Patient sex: M
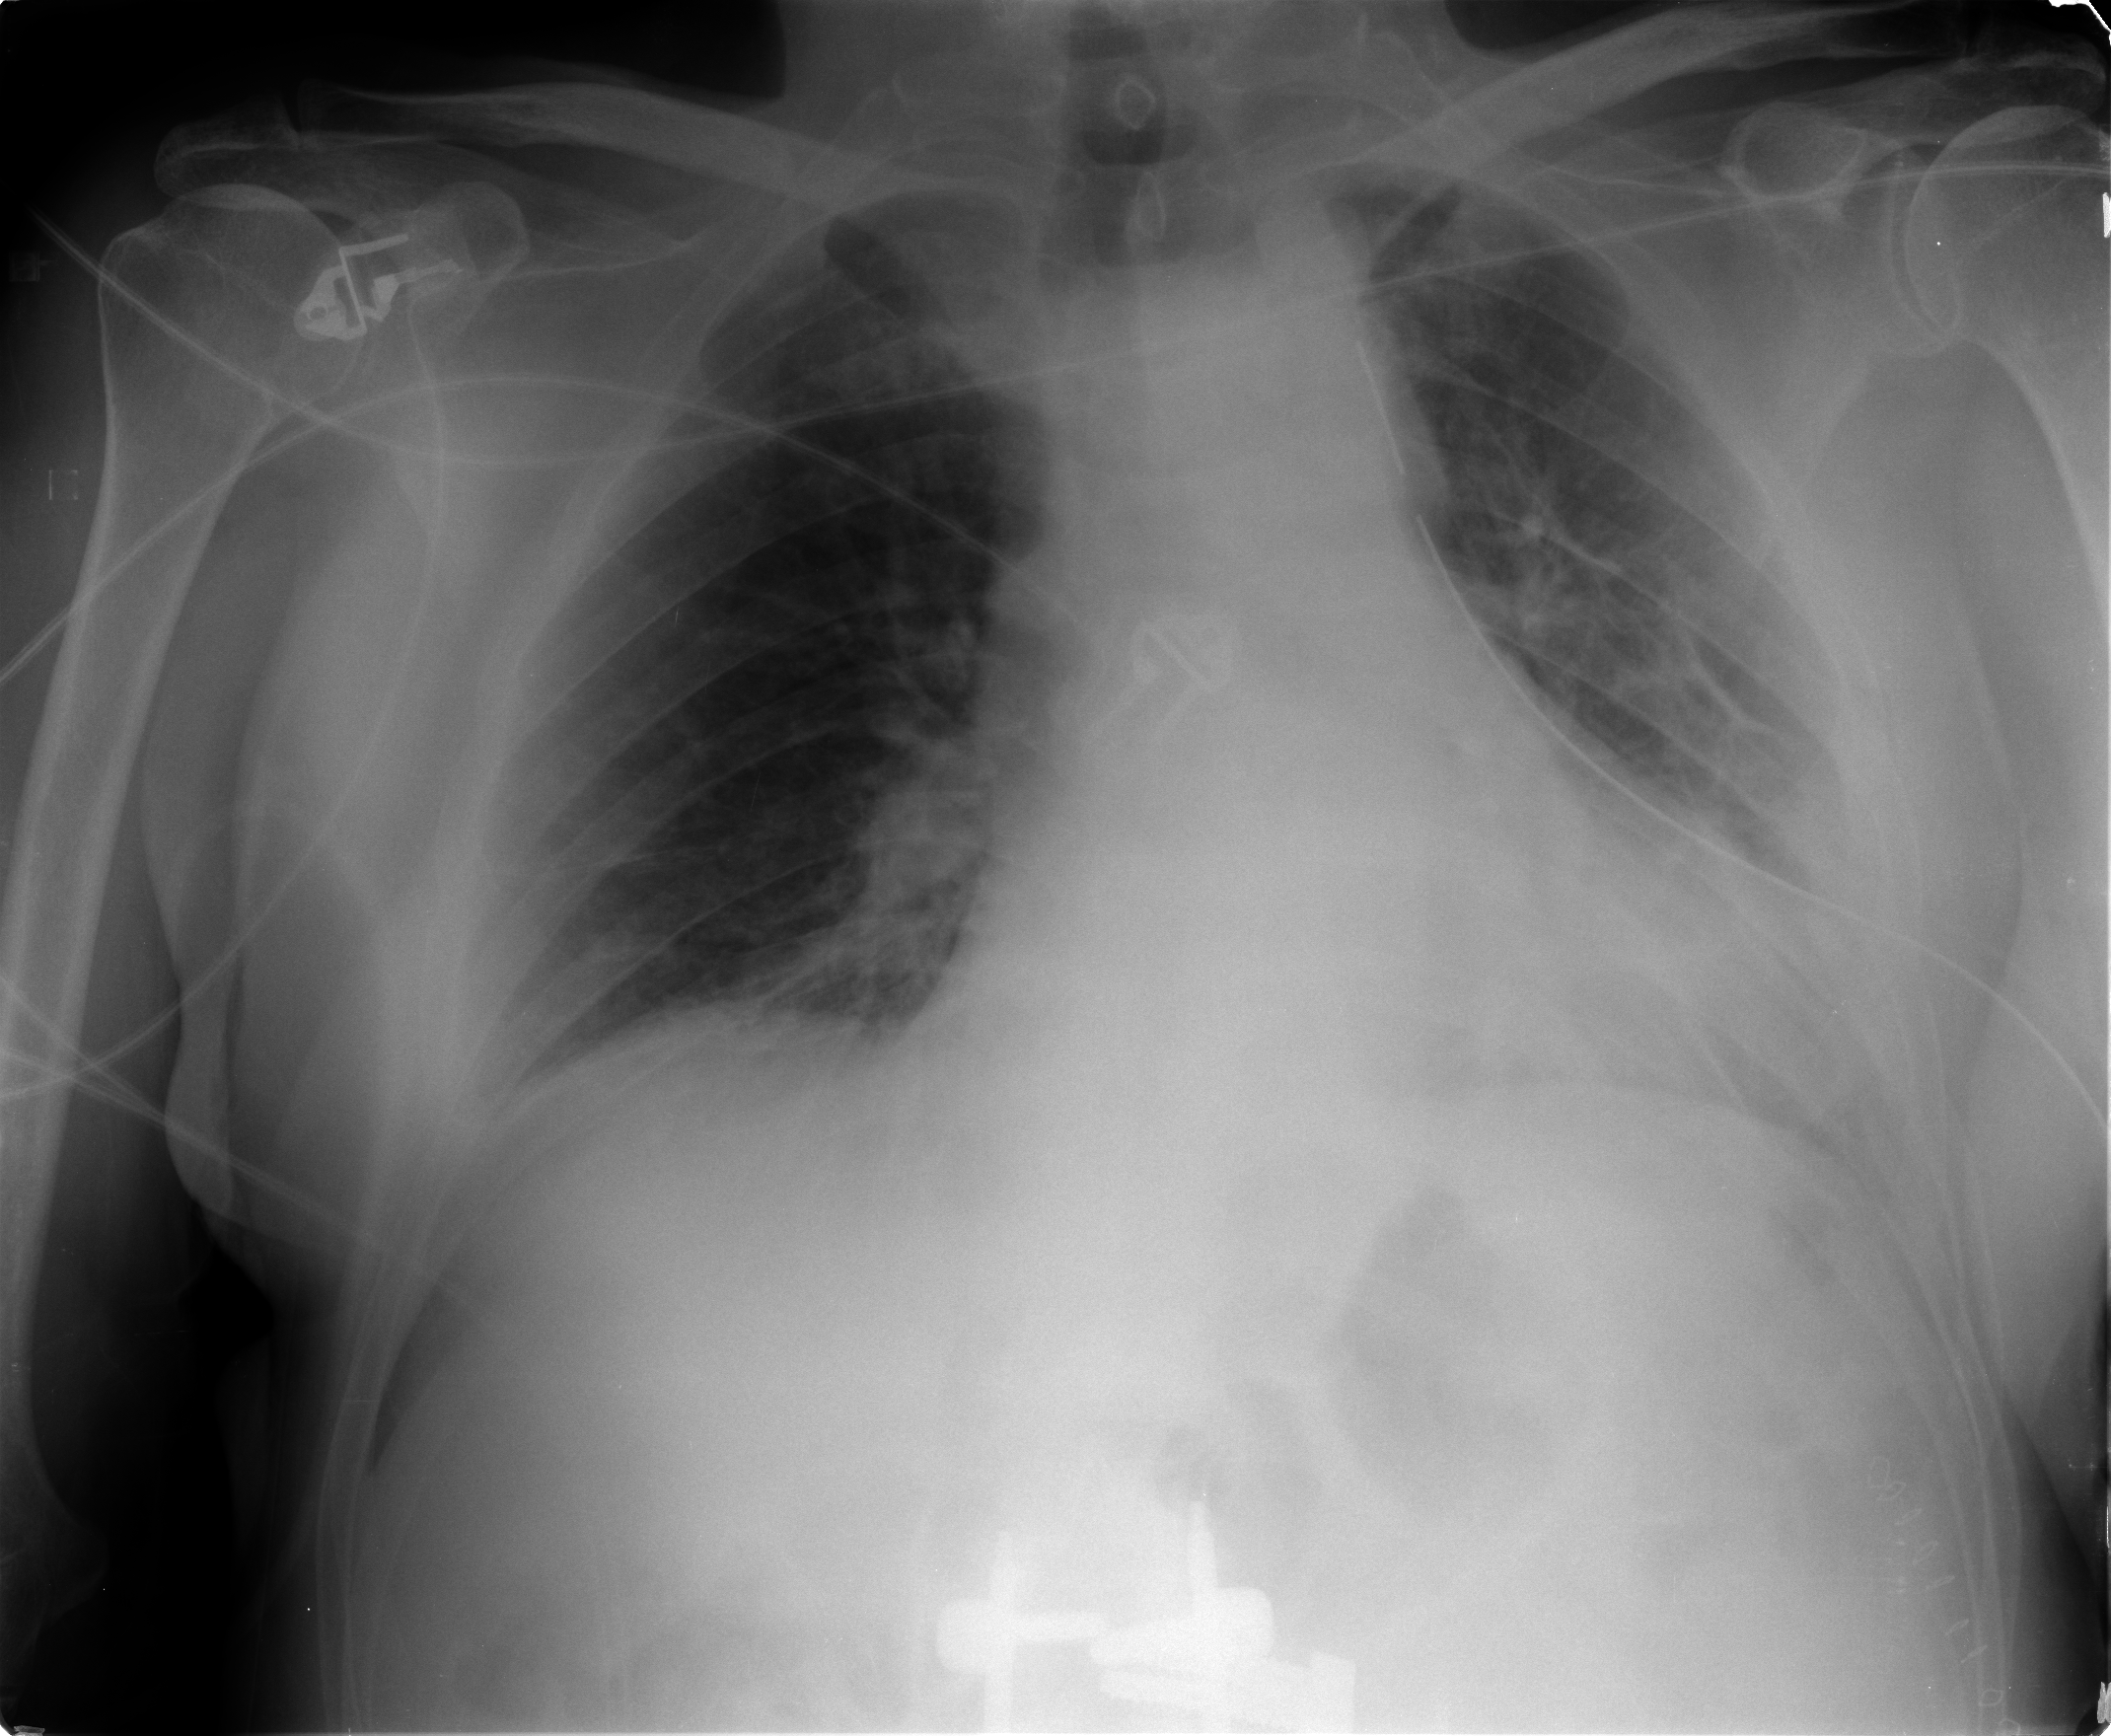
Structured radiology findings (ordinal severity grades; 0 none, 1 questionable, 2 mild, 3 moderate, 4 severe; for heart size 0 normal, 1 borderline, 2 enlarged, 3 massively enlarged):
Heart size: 1
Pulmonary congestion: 1
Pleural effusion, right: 0
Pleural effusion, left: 0
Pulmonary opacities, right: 0
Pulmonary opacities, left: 0
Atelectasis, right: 2
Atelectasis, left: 3